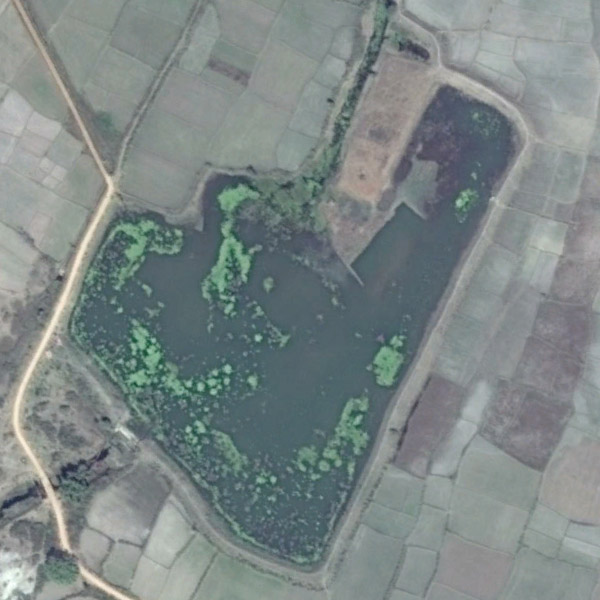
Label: Pond